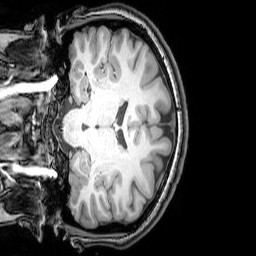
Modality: T1w
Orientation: coronal
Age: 22
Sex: female
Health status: healthy
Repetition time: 0.081 s
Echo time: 0.037 s